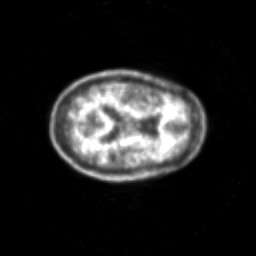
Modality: PET
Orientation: axial
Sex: male
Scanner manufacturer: siemens